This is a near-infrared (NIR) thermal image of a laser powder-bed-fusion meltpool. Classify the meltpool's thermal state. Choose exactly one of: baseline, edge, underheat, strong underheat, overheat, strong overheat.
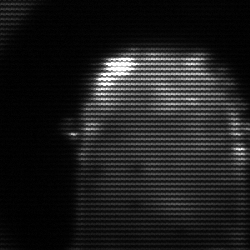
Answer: baseline